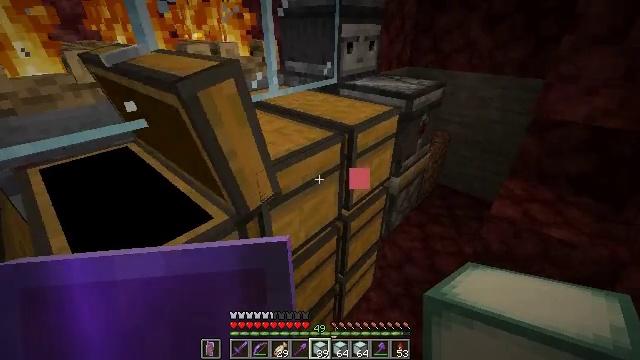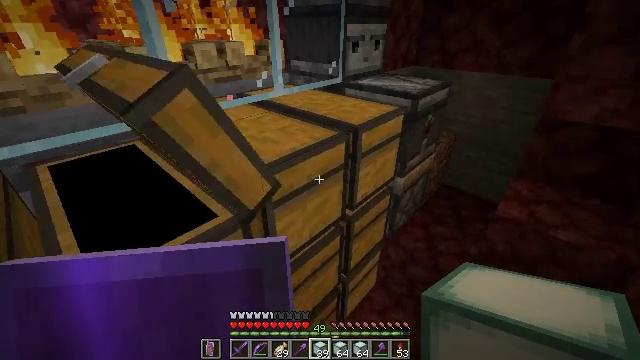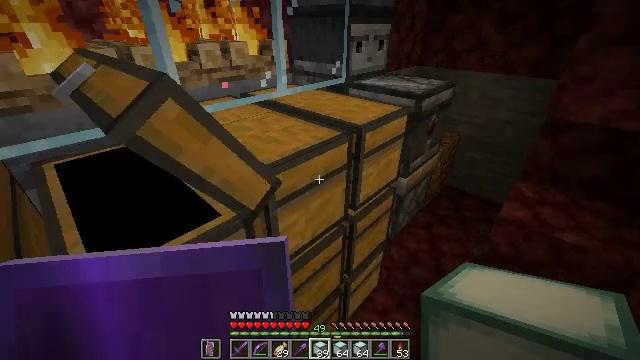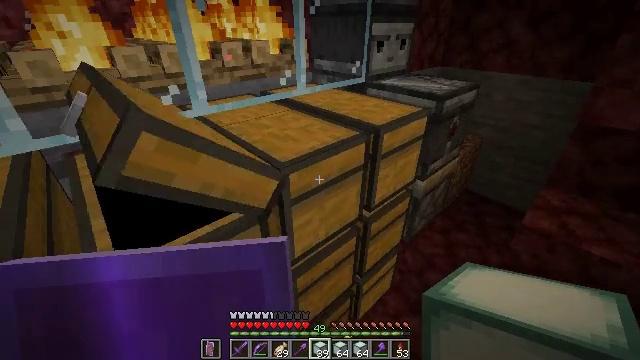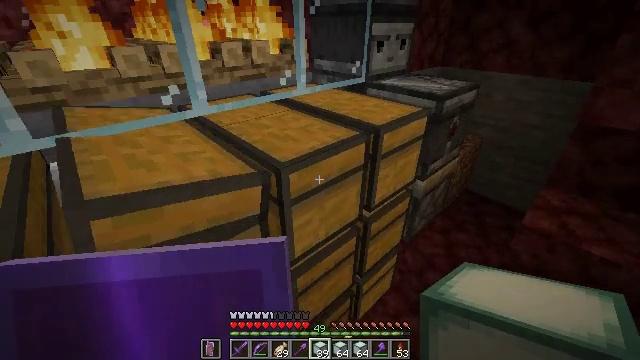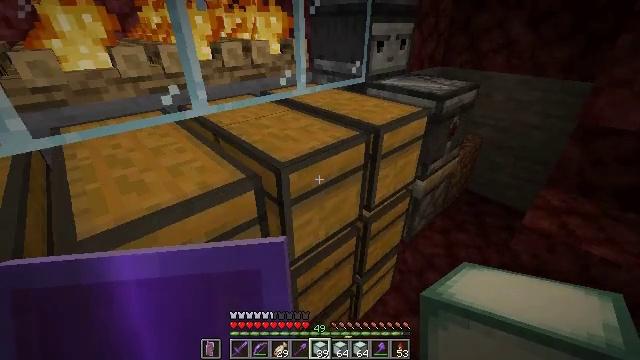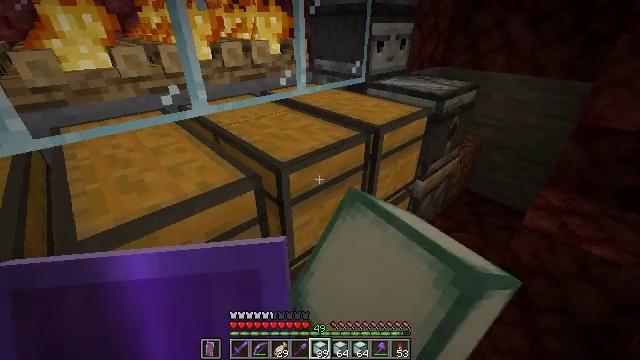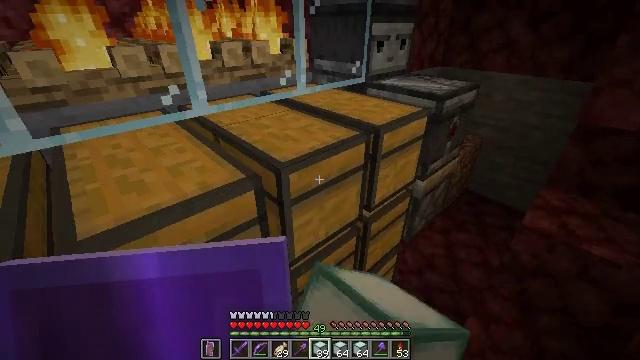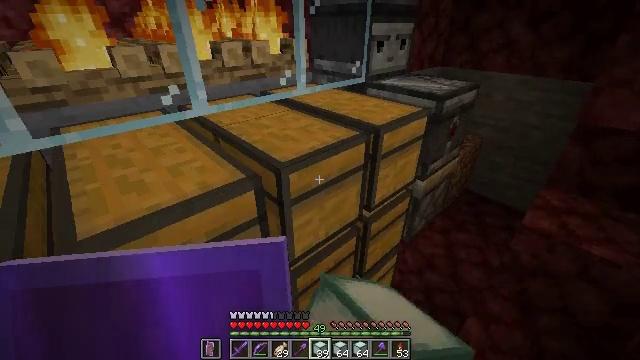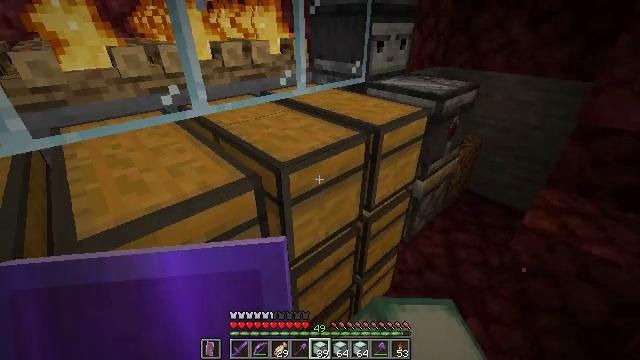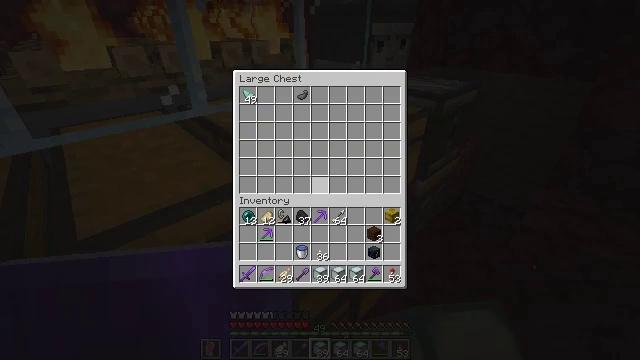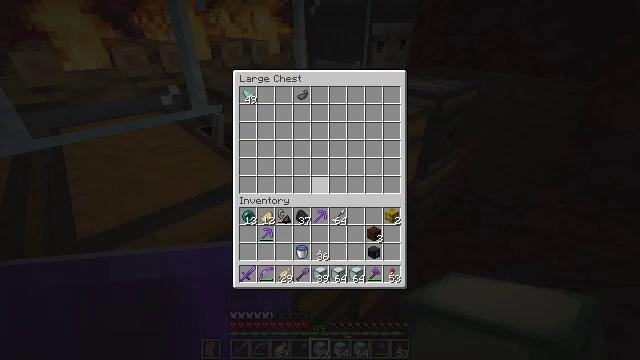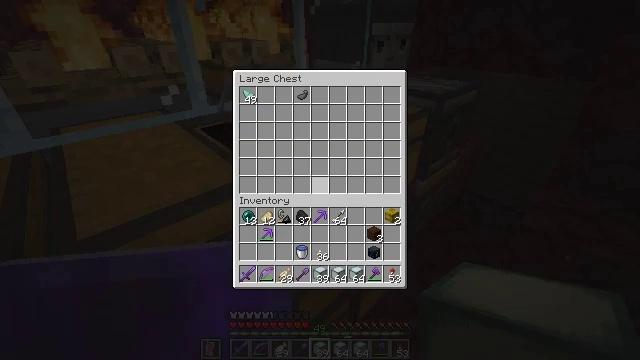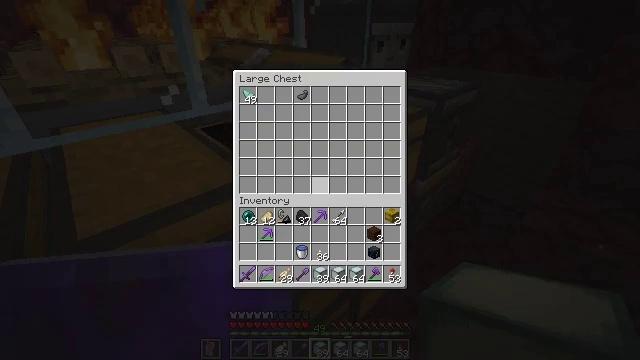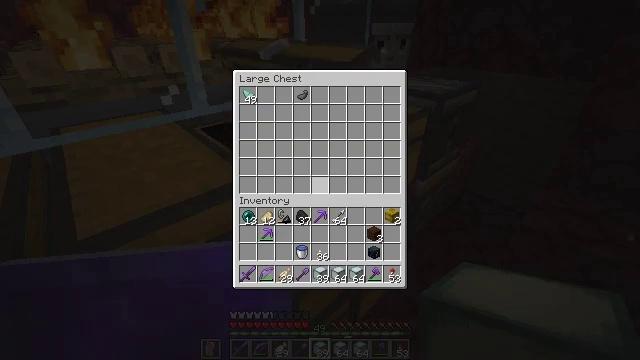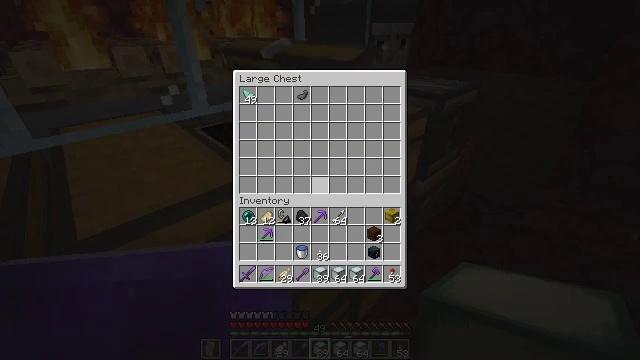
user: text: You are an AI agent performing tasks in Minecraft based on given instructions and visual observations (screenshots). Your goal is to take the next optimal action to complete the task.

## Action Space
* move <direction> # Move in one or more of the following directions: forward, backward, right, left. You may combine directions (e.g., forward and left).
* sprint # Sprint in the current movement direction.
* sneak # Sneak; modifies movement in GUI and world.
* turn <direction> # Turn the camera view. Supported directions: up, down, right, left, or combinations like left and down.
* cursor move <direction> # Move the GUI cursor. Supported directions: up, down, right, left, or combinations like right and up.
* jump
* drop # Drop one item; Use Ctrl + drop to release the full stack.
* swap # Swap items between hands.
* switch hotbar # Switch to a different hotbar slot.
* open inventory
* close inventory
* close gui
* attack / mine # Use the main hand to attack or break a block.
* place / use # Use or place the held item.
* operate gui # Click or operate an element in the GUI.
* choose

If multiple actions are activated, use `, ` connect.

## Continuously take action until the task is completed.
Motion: motion action
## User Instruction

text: Get the crafting table into the inventory.
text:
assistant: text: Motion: turn left
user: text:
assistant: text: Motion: no_op
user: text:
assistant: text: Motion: turn left
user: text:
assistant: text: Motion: no_op
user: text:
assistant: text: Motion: use / place
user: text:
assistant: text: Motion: use / place
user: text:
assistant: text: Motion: use / place
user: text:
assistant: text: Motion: use / place
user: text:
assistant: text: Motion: no_op
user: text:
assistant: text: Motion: no_op
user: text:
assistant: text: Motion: no_op
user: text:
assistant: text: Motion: no_op
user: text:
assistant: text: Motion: no_op
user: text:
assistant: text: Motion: no_op
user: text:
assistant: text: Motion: no_op
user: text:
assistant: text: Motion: no_op
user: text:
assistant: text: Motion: no_op
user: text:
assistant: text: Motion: no_op
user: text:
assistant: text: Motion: no_op
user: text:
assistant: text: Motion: no_op
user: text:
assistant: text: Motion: no_op
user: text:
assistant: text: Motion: turn right
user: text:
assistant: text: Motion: turn right and up
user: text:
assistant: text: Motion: no_op
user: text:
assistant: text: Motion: no_op
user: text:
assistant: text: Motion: no_op
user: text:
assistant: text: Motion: no_op
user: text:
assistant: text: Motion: turn right and up
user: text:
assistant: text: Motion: no_op
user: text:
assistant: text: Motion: no_op